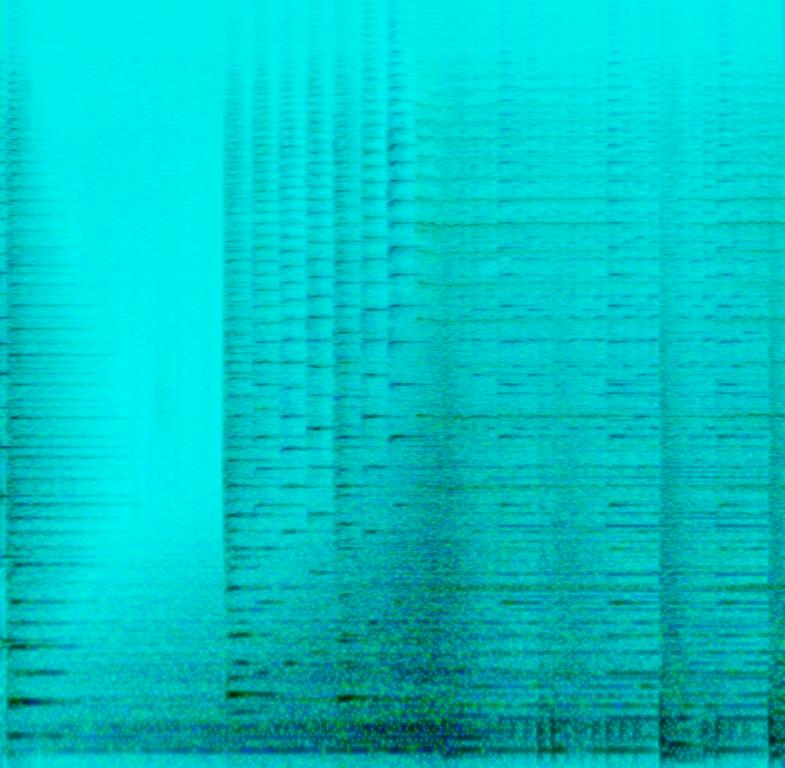
This is a contemporary classical music piece. It is an instrumental piece. There is a strings section playing the chords while the violin in the lead is playing a dramatic tune. The piano is playing accentuated notes. There is a percussion line in the rhythmic background. There is a dramatic atmosphere that is full of suspense. This piece could be used in the soundtrack of a sci-fi drama movie, especially during the scenes where a big revelation is about to take place.